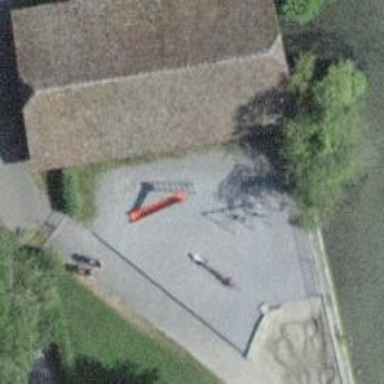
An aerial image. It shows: Playground with slide.